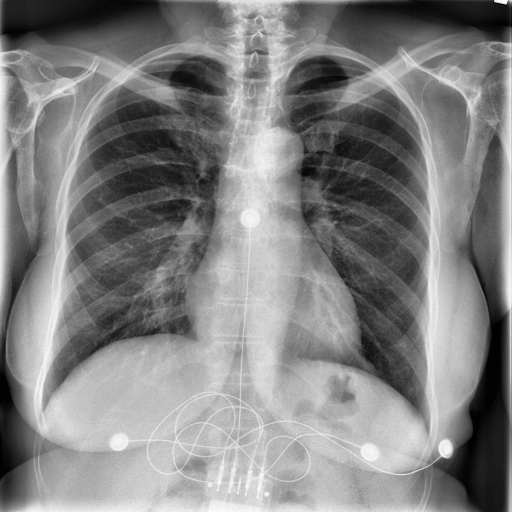
Finding: NORMAL